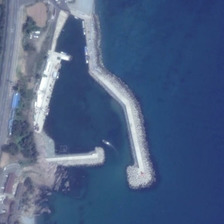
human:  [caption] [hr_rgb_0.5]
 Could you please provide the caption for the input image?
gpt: several boats are in a port near roads and green trees .

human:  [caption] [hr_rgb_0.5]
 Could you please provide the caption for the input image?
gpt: several boats are in a port near roads and green trees .

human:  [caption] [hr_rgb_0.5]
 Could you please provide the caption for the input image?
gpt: several boats are in a port near roads and green trees .

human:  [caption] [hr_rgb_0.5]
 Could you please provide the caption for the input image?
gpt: several boats are in a port near roads and green trees .

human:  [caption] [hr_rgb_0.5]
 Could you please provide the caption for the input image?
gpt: several boats are in a port near roads and green trees .